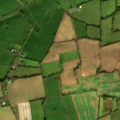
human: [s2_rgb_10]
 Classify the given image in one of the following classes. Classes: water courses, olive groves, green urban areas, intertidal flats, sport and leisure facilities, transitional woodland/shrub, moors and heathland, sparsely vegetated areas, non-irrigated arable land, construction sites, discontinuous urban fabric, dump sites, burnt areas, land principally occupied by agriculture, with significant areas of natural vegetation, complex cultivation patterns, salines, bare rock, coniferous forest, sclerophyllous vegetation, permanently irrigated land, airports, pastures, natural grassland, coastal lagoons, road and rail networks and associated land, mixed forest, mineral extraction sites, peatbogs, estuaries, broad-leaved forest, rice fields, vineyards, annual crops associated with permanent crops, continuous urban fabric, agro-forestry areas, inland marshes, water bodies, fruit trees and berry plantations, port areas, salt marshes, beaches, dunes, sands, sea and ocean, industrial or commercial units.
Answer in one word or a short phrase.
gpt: non-irrigated arable land, pastures, complex cultivation patterns